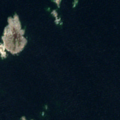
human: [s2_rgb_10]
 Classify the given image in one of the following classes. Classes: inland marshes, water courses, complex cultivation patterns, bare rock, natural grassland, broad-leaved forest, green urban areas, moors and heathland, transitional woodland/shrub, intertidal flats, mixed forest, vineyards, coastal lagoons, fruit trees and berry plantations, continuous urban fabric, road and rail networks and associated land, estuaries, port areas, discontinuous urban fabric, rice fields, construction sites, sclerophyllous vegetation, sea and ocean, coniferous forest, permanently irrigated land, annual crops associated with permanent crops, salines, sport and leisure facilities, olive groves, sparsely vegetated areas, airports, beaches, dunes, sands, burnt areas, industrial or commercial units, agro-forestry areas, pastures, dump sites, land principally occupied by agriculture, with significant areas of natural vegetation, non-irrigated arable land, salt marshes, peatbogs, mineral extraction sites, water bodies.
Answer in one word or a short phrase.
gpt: sea and ocean